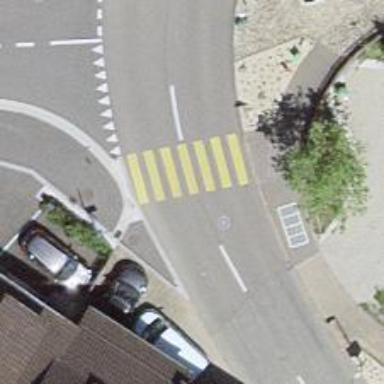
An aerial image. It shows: Uncontrolled zebra crossing on the road.